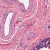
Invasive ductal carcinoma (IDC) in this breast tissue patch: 0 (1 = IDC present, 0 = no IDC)